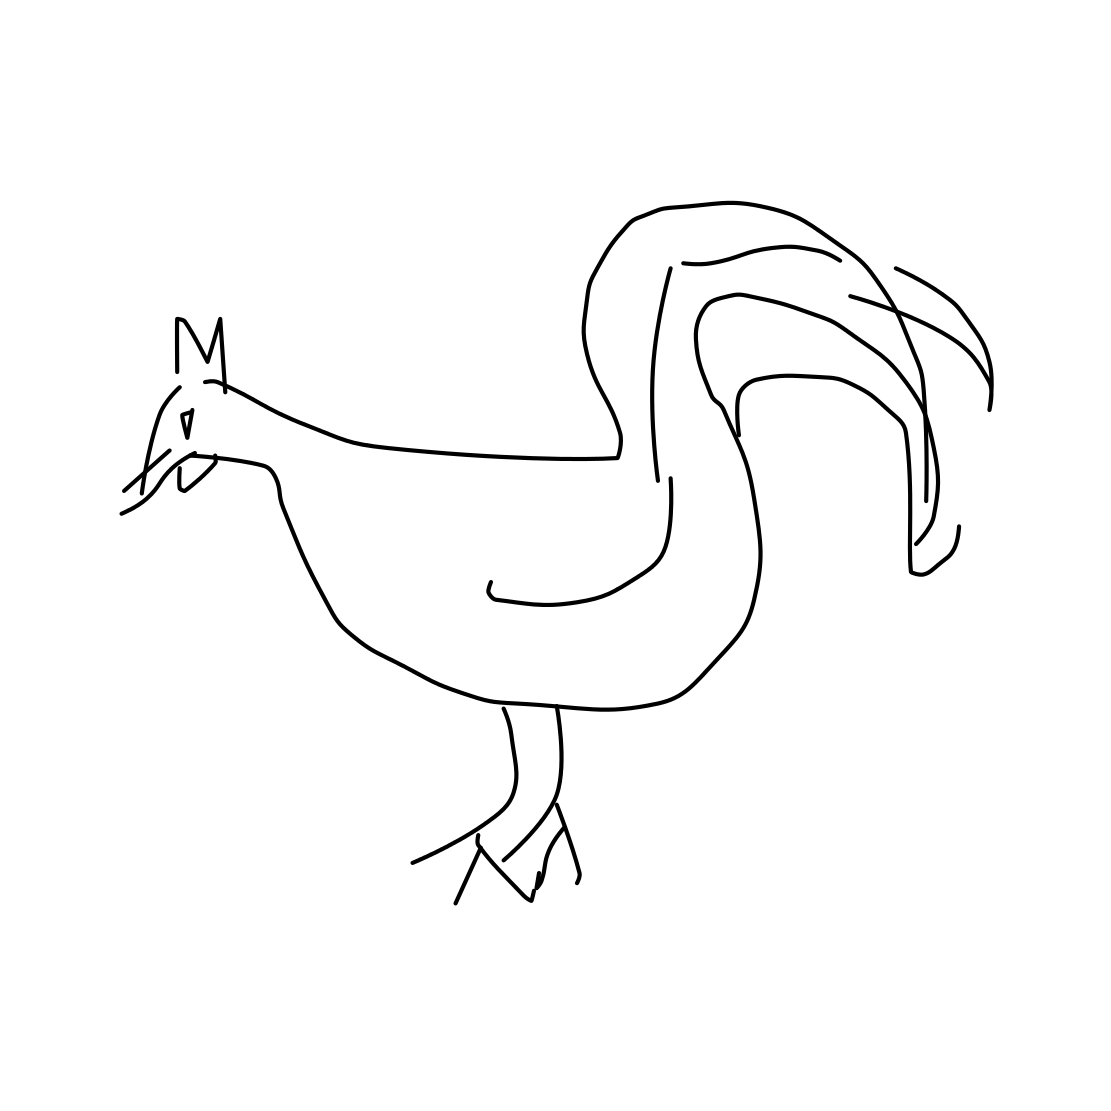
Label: rooster